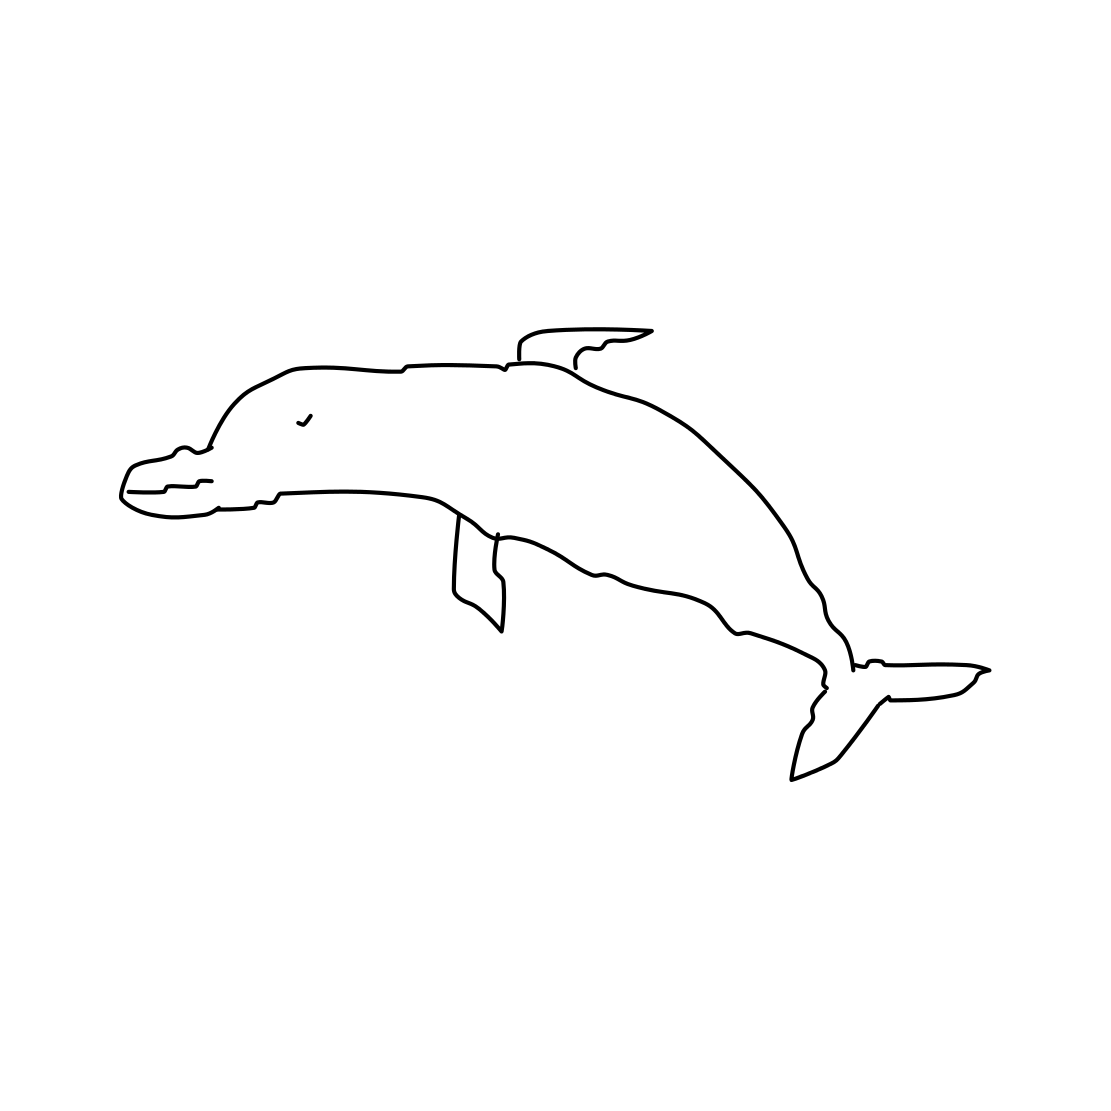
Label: dolphin